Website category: phone
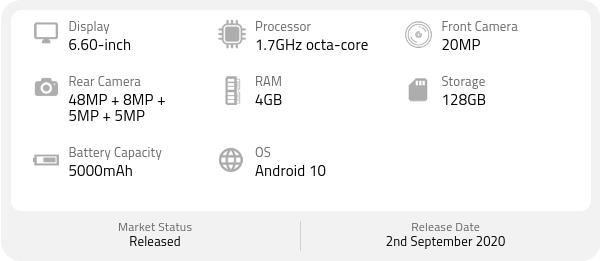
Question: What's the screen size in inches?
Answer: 6.60-inch

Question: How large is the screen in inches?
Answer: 6.60-inch

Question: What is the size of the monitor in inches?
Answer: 6.60-inch

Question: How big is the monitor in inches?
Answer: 6.60-inch

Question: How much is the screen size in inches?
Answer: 6.60-inch

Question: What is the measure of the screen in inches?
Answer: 6.60-inch

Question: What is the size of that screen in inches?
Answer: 6.60-inch

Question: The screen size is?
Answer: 6.60-inch

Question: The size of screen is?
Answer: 6.60-inch

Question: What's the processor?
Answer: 1.7GHz octa-core

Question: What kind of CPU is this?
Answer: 1.7GHz octa-core

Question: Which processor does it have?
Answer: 1.7GHz octa-core

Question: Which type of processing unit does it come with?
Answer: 1.7GHz octa-core

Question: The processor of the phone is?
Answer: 1.7GHz octa-core

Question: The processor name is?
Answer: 1.7GHz octa-core

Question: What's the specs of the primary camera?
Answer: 48MP + 8MP + 5MP + 5MP

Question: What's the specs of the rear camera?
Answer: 48MP + 8MP + 5MP + 5MP

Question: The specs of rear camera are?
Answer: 48MP + 8MP + 5MP + 5MP

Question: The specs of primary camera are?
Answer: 48MP + 8MP + 5MP + 5MP

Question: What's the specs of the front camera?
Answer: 20MP

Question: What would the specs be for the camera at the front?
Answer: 20MP

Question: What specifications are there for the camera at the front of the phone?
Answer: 20MP

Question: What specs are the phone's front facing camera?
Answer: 20MP

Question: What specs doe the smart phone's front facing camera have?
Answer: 20MP

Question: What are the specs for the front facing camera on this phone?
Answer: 20MP

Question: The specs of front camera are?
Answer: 20MP

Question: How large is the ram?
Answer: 4GB

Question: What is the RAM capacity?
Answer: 4GB

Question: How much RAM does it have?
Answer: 4GB

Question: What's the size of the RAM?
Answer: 4GB

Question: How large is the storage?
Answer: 128GB

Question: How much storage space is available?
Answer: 128GB

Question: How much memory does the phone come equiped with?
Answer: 128GB

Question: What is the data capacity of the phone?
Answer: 128GB

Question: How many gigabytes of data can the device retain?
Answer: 128GB

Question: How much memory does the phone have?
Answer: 128GB

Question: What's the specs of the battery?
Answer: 5000mAh

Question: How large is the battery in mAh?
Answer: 5000mAh

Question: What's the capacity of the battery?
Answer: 5000mAh

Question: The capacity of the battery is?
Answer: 5000mAh

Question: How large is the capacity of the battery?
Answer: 5000mAh

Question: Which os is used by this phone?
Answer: Android 10

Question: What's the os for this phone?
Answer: Android 10

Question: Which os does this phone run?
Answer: Android 10

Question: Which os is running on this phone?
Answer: Android 10

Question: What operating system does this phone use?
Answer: Android 10

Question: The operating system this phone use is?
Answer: Android 10

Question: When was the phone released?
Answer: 2nd September 2020

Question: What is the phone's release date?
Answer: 2nd September 2020

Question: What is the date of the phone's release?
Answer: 2nd September 2020

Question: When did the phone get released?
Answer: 2nd September 2020

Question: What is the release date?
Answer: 2nd September 2020

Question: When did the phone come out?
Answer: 2nd September 2020

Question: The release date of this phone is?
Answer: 2nd September 2020